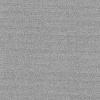
Atmospheric dust classification: dusty